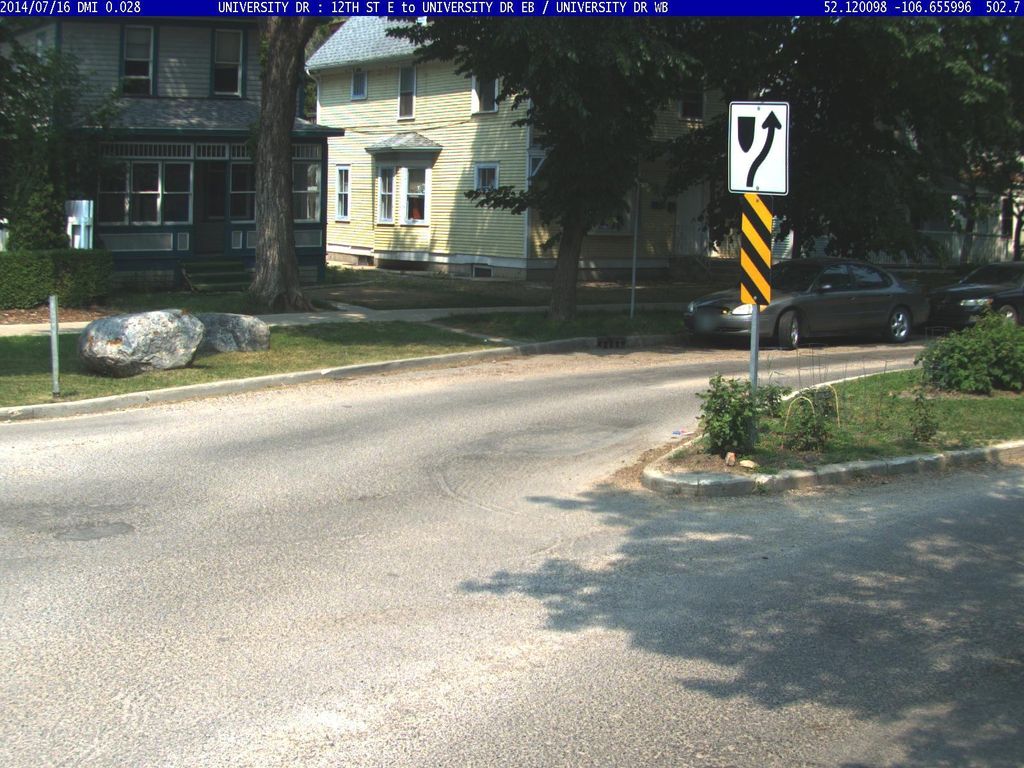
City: saskatoon